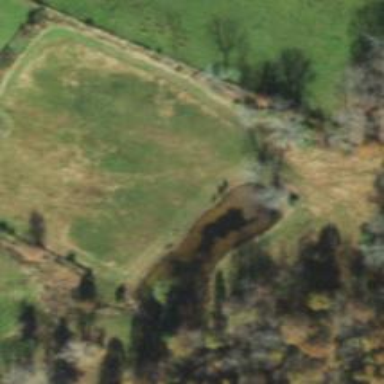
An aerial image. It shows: Serene pond surrounded by nature.